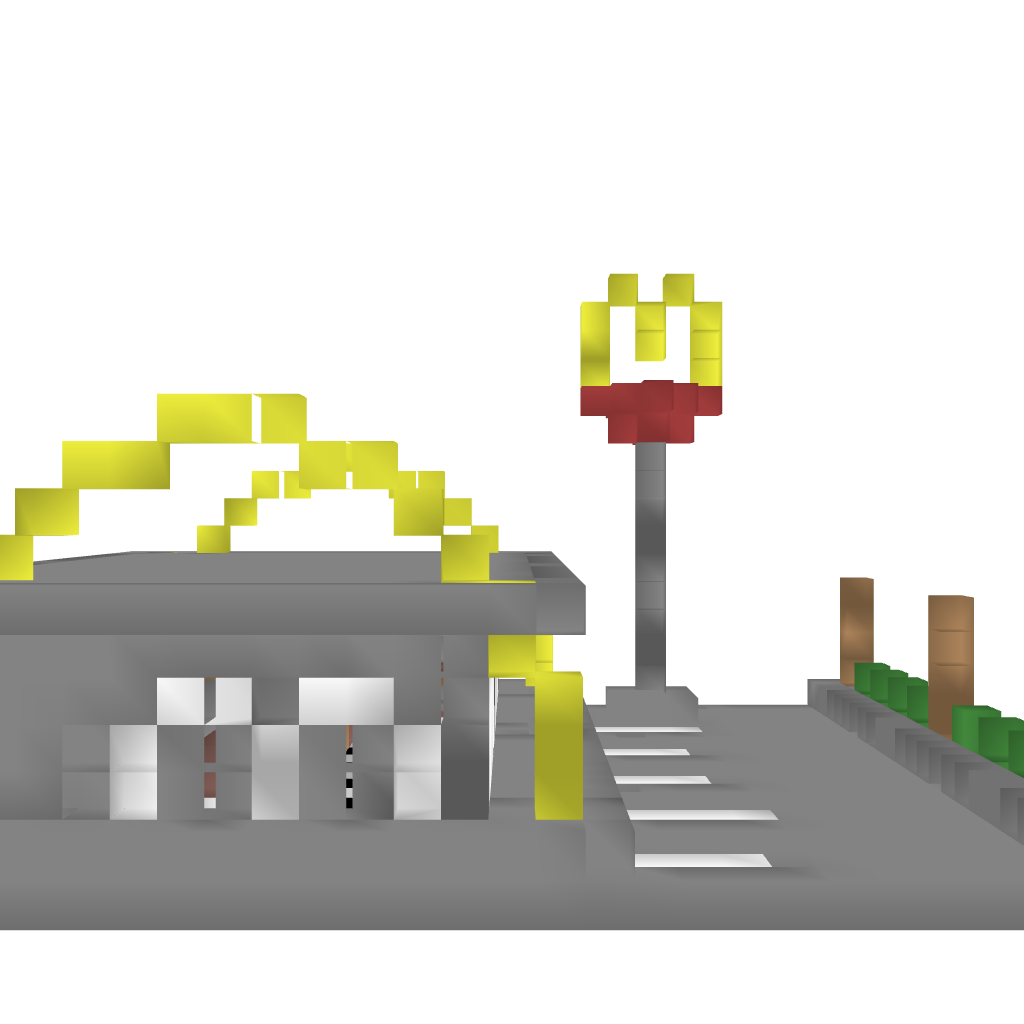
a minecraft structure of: Mc Donald's good quality